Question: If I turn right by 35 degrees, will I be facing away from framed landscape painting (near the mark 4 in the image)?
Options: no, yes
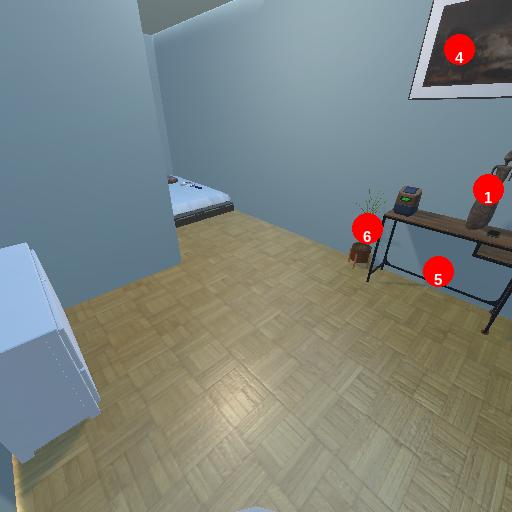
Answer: no